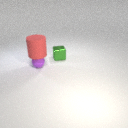
large red rubber cylinder above small purple rubber sphere